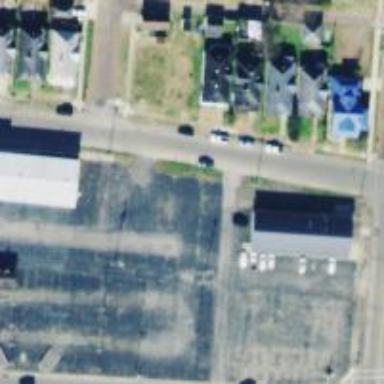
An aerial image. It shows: Alley classified as service road.